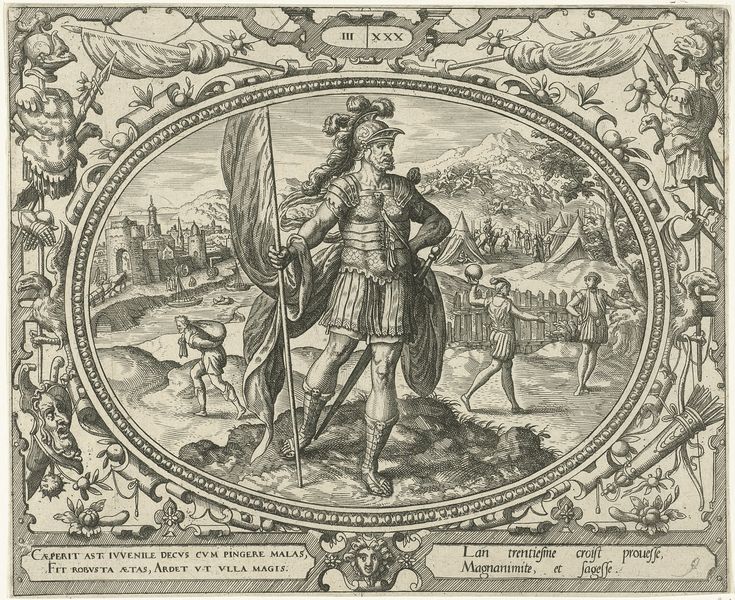
Titel: De mens op dertigjarige leeftijd
Künstler: Gerard P. Groenning
Standort: Amsterdam
Institution: Rijksmuseum
Schlagwörter: gemälde, mann, stadt, zaun, bart, federn, rahmen, tragen, bild, oval, sack, fahne, flagge, schleppen, banner, krieg, schlacht, schild, medaillon, stich, militär, soldat, helm, ritter, rüstung, römer, feldherr, träger, köcher, pfeile, umrahmt, lager, masken, waggen, feldlager, federbausch, mann der einen sack trägt, kugelstossen, geer